Question: my code to save image is:
'''
var fs = require('fs');
const dialog = require('electron').remote.dialog;
var canvasBuffer = require('electron-canvas-to-buffer');
dialog.showSaveDialog({title:'Testing a save dialog',defaultPath:'image.jpg'},saveCallback);
function saveCallback(filePath) {
// as a buffer
var buffer = canvasBuffer(canvas, 'image/png')
// write canvas to file
fs.writeFile('image.png', buffer, function (err) {
throw err
})
}
'''
I am not able to save the image drawn on the canvas
the error window shows
> 'img.toPNG' is not a function
error.

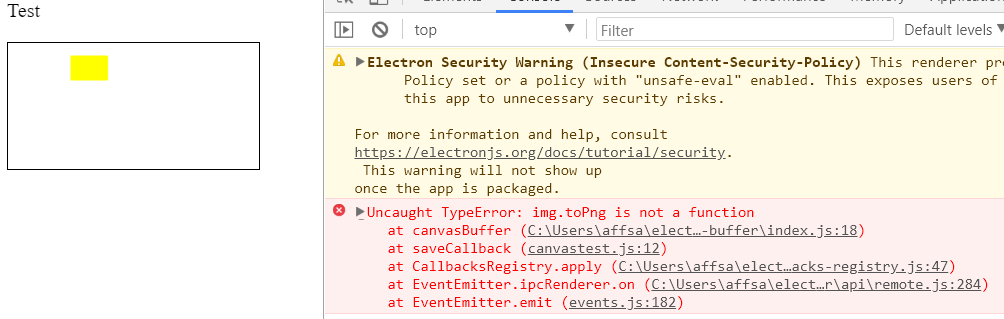
Answer: I assume that your 'canvas' is correct and already drawn. So you don't need canvas-to-buffer.
Try this approach. (I used jpg, but png works as well)
'''
function saveCallback(filePath) {
// Get the DataUrl from the Canvas
const url = canvas.toDataURL('image/jpg', 0.8);
// remove Base64 stuff from the Image
const base64Data = url.replace(/^data:image\/png;base64,/, "");
fs.writeFile(filePath, base64Data, 'base64', function (err) {
console.log(err);
});
}
'''